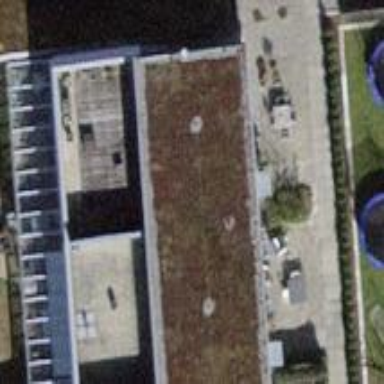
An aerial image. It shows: Building with flat roof.